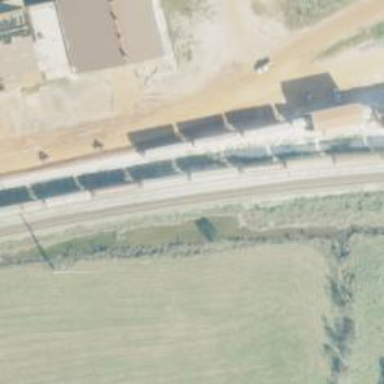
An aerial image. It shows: Railway siding with rails.